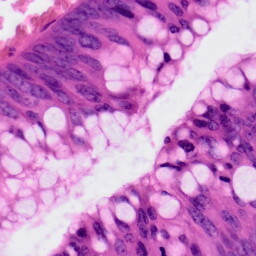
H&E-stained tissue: Colon